Question: I would like to show specific error message.
Here is my form.
'''
<h:form id="userEntryForm">
<p:message for="email" styleClass="error-message"/>
<p:inputText value="#{UserActionBean.user.email}" required="true" id="email" />
</h:form>
'''
When I use one parameter FacesMessage constructor as following,
'''
public boolean isValid() {
if(...) {
FacesMessage facesMessage = new FacesMessage("Error : Email does not match.")
FacesContext.getCurrentInstance().addMessage("entryForm:newPassword", facesMessage);
}
}
'''
error message shows properly with info style css. I want to show error style so that I used
three parameter FacesMessage constructor,
'''
FacesMessage facesMessage = new FacesMessage(FacesMessage.SEVERITY_ERROR, "Error : Email does not match.", "")
'''
error sign appears but does not render error message as follow.
what is going wrong? thanks in advance.
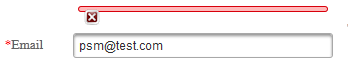
Answer: Both 'h:message' and 'p:message' show the detailed information per default. You can either put your message as third parameter of your 'FacesMessage' or you add 'showSummary="true"' and 'showDetail="false"' to your 'p:message' tag.